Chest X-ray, PA view. Patient: 33 years old, sex M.
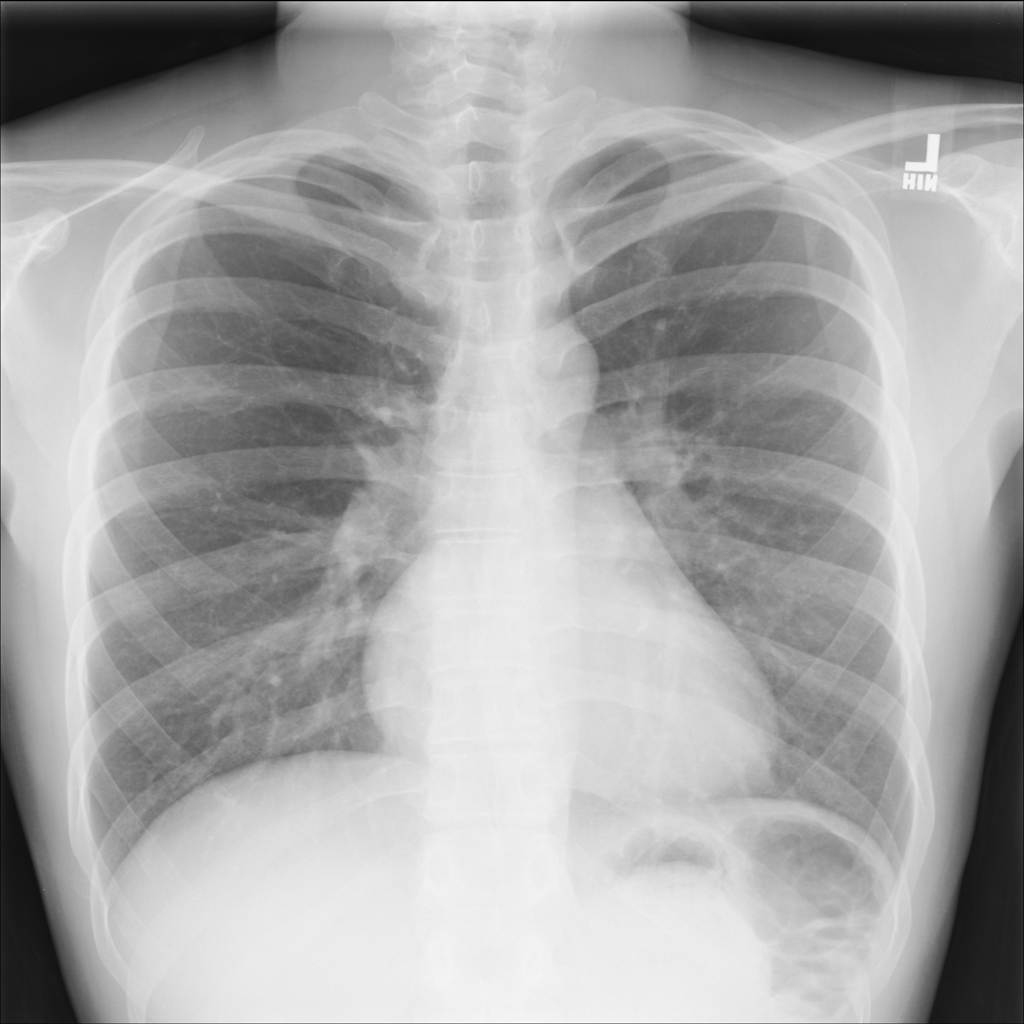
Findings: No Finding